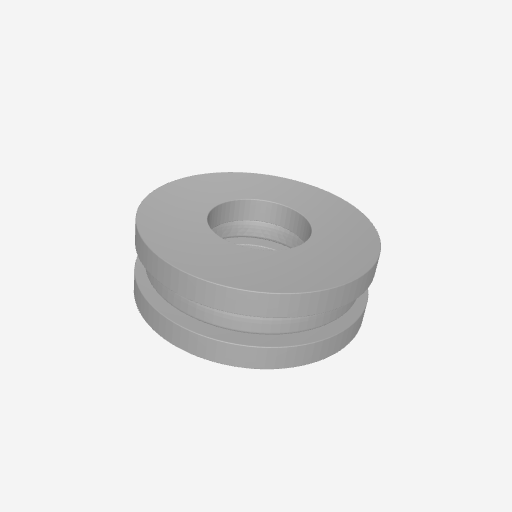
Part: ThrustBearing6ID